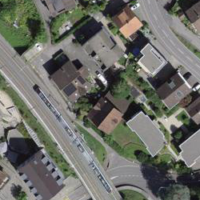
EUNIS habitat code: 54
Species observed at this site:
Juglans regia
Castanea sativa